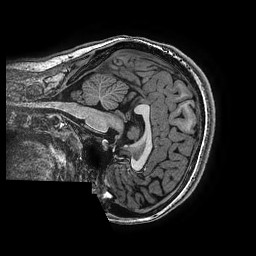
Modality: T1w
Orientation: sagittal
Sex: female
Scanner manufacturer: ge
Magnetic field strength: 3 T
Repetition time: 0.0077 s
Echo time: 0.003436 s